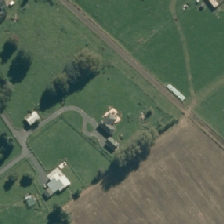
Land cover: shortrotation_cropland